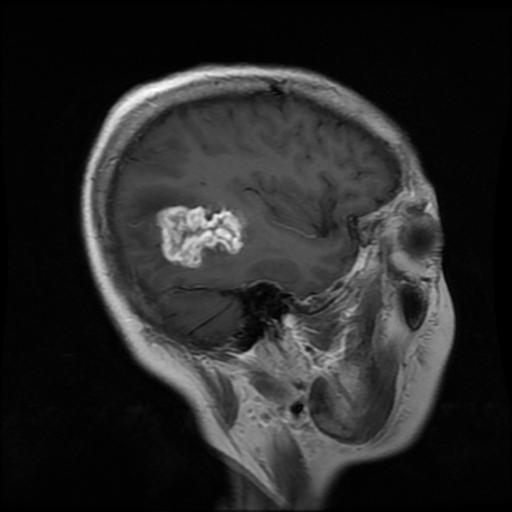
Label: glioma